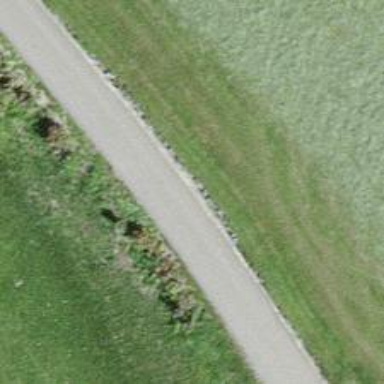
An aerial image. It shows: Unclassified paved road.